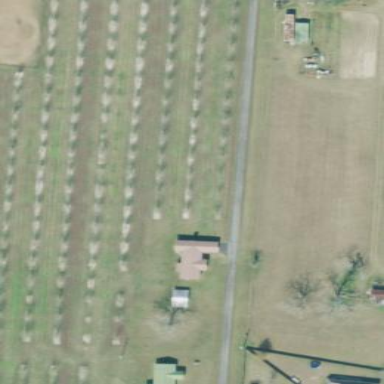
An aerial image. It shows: Orchard.